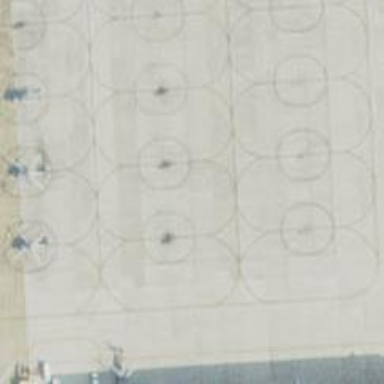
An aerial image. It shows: View of taxiway at the airport.